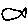
Label: fish